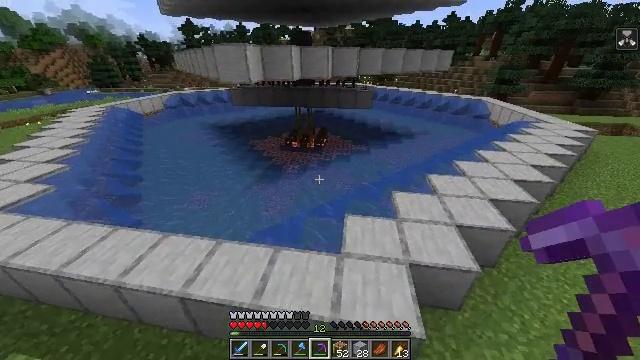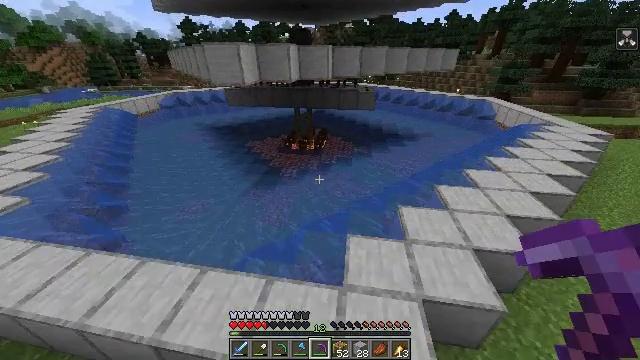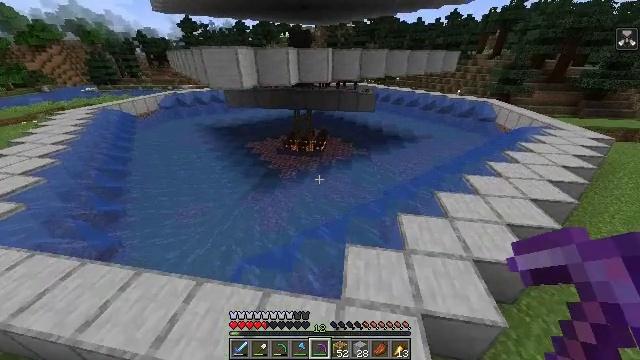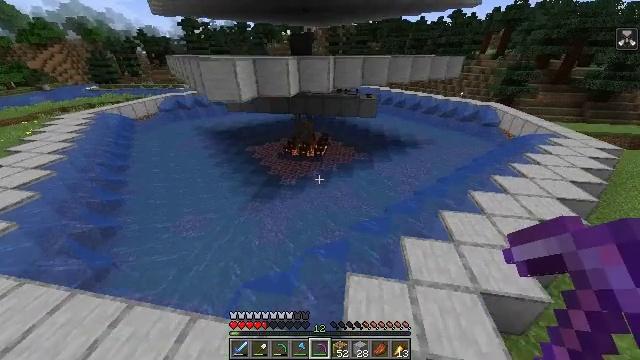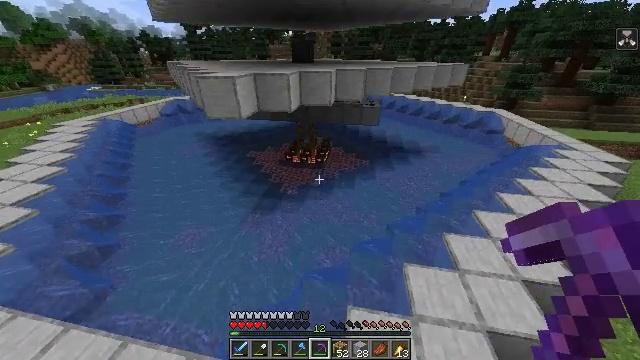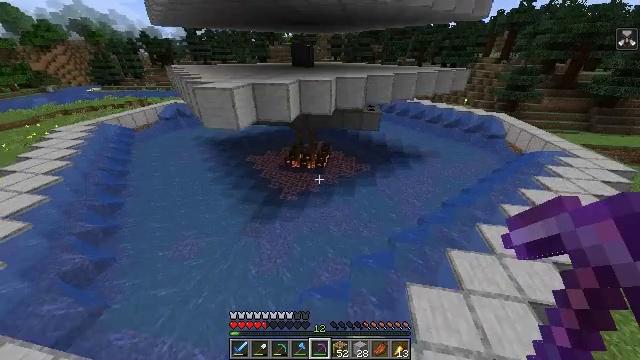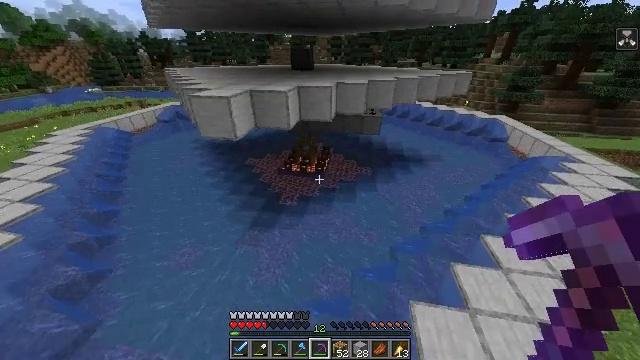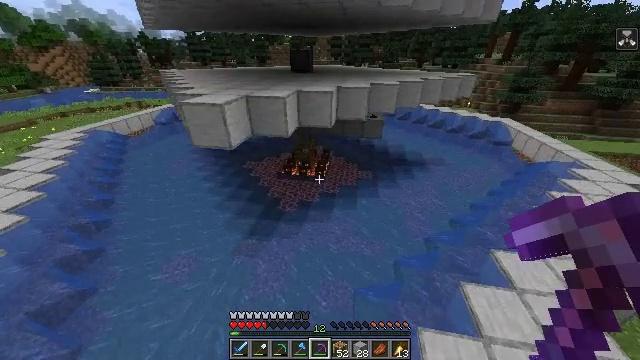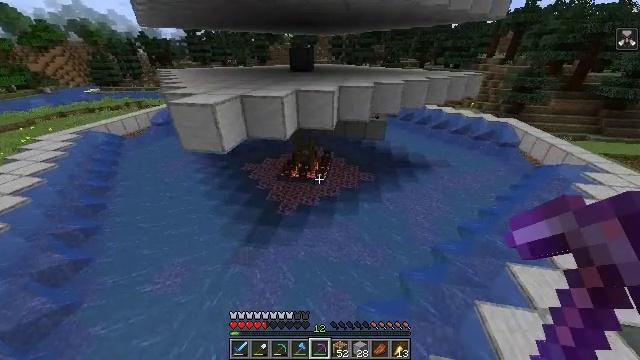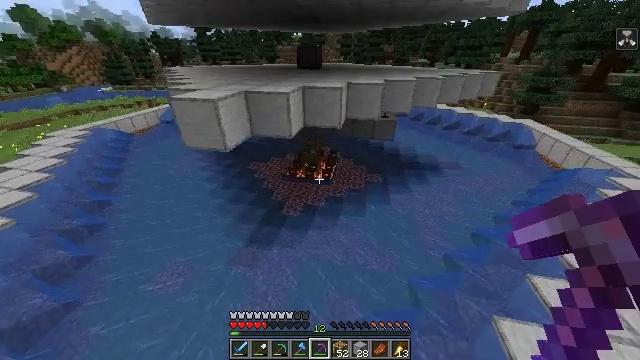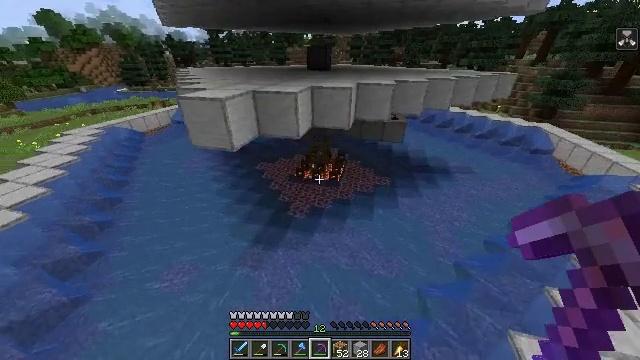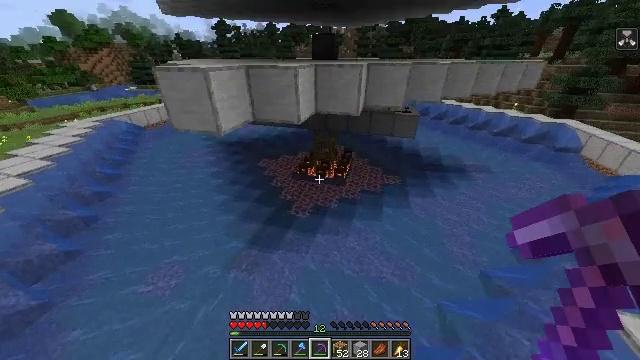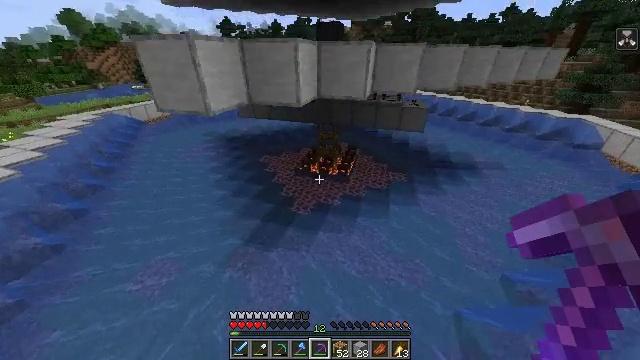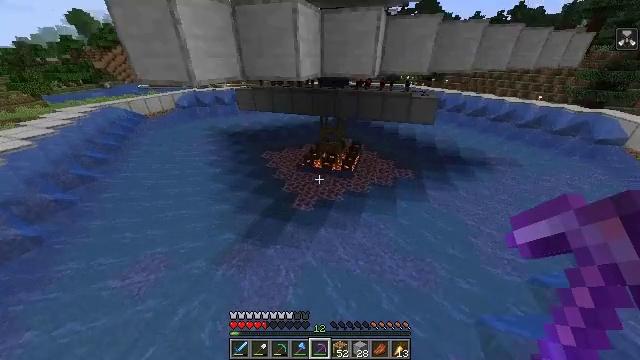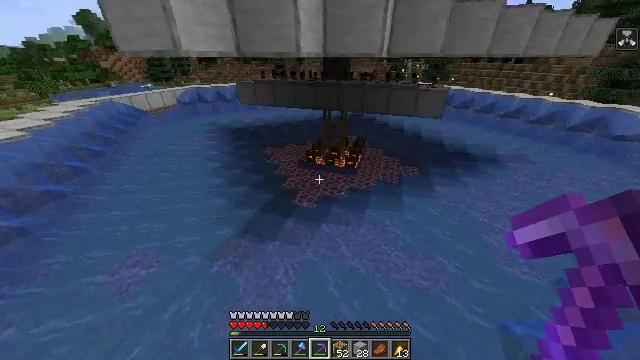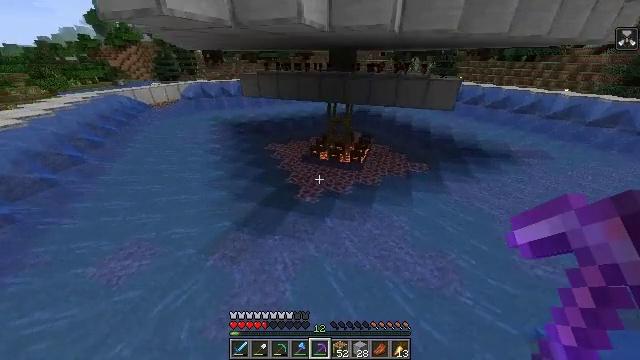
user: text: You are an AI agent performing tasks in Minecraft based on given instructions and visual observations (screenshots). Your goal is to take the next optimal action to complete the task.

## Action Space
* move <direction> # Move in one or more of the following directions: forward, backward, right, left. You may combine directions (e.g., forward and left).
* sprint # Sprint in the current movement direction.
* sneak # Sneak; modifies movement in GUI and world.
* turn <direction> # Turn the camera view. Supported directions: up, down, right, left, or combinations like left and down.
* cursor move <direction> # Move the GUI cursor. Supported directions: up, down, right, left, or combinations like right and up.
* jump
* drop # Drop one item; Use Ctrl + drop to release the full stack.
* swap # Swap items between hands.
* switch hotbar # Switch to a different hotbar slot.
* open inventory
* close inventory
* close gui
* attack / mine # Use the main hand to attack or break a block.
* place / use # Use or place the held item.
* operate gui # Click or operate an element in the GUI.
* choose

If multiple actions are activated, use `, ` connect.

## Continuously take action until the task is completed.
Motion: motion action
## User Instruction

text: Collect scaffolding blocks.
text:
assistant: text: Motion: move forward
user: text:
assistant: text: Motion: move forward, jump
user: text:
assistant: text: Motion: move forward, jump
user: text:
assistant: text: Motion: move forward, jump
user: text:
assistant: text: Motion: move forward, jump
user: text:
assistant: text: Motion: move forward
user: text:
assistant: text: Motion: move forward
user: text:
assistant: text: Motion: move forward
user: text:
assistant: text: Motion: move forward, turn left
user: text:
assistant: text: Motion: move forward, turn left
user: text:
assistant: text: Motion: move forward, sprint, turn left
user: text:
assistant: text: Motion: move forward, sprint, turn left
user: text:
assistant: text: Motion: move forward, sprint, turn left
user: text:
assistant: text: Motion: move forward, sprint
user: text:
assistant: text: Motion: move forward, sprint, turn left
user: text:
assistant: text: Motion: move forward, turn left
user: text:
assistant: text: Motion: move forward
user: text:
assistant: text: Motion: move forward
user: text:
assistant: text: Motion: move forward
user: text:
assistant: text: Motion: move forward
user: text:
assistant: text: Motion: move forward
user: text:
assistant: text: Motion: move forward
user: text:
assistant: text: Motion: move forward
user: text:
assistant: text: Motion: move forward
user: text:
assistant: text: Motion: move forward
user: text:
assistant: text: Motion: move forward
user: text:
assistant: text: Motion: move forward
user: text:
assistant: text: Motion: move forward
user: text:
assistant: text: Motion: move forward
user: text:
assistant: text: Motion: no_op